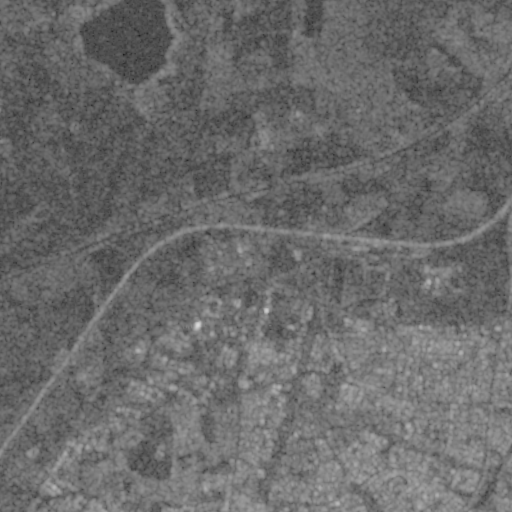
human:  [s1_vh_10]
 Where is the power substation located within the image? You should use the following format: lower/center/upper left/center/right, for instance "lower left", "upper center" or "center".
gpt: The power substation is located in the lower center of the image.
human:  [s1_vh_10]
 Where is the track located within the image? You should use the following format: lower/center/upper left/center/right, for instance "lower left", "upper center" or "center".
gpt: The track is located in the lower right of the image.
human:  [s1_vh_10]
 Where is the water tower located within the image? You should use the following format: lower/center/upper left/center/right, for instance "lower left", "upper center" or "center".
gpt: The water tower is located in the lower center of the image.
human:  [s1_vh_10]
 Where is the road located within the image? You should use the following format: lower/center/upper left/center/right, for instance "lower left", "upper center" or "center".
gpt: There is no road in the image.

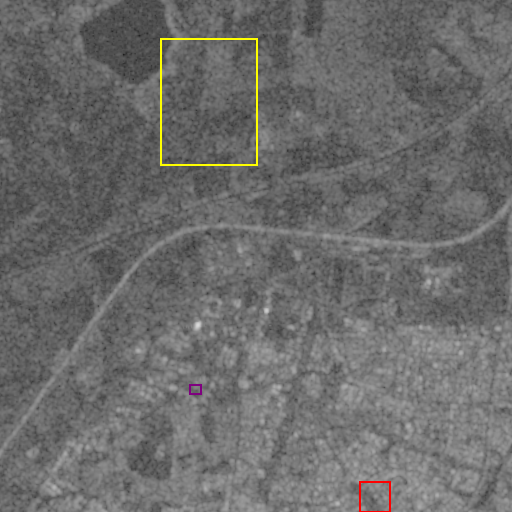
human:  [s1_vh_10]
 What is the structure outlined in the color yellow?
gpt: The structure outlined in yellow is a crop field.
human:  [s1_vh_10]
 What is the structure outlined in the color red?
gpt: The structure outlined in red is a park.
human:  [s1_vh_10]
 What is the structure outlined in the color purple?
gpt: The structure outlined in purple is a track.
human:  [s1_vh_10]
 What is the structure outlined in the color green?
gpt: There is no green outline.